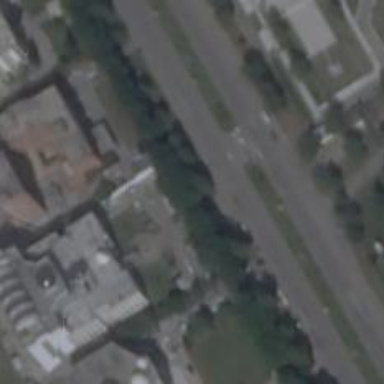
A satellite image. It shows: Government office building.